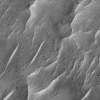
Atmospheric dust classification: not_dusty